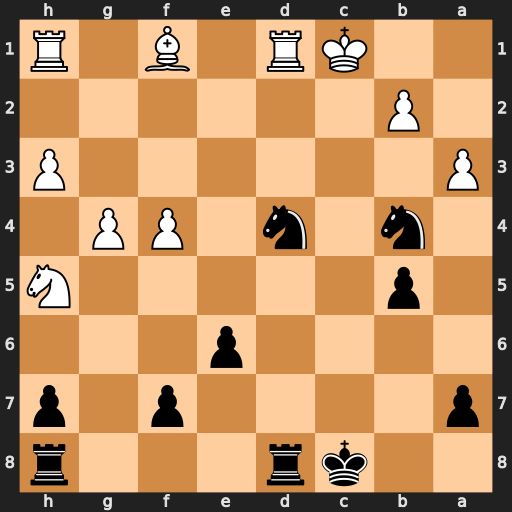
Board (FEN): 2kr3r/p4p1p/4p3/1p5N/1n1n1PP1/P6P/1P6/2KR1B1R
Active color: b
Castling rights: -
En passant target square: -
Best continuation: Nb3+ Kb1 Rxd1#